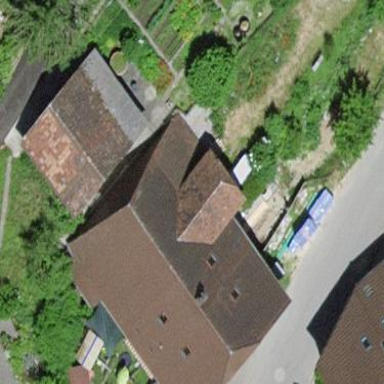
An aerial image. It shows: Farm building.